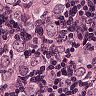
Metastatic tissue present: yes